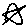
Label: star